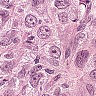
Metastatic tissue present: yes